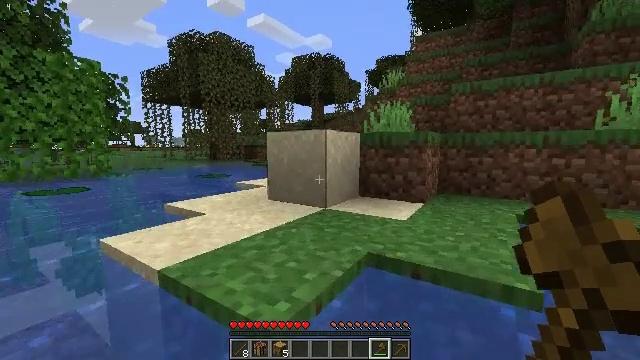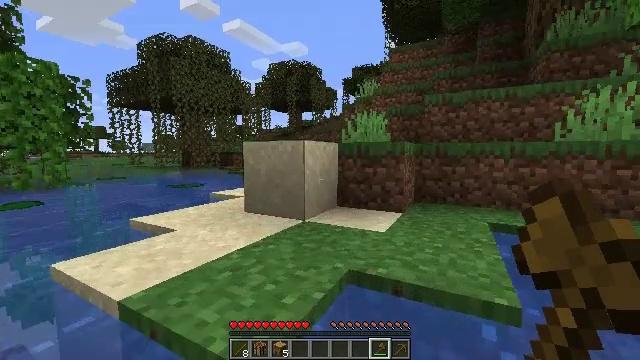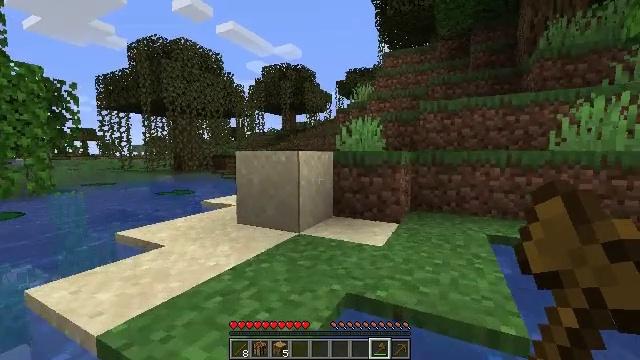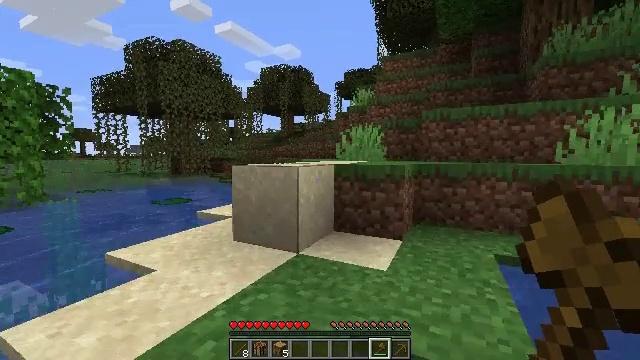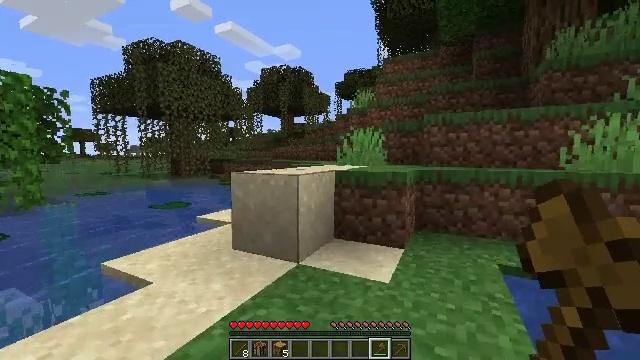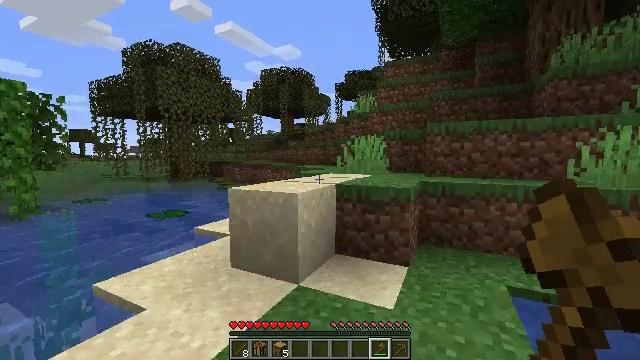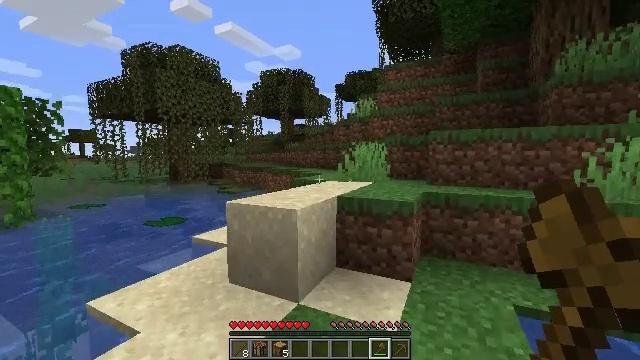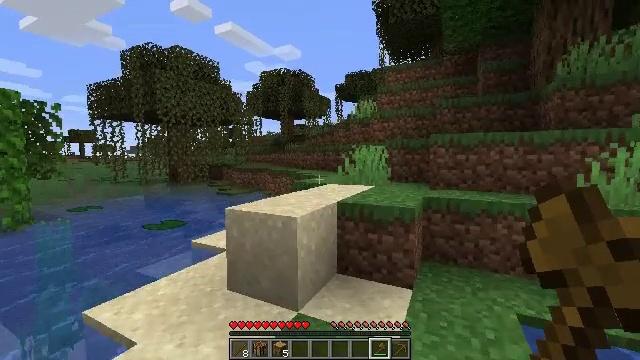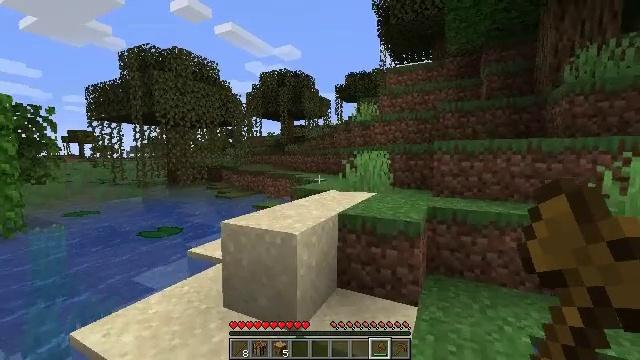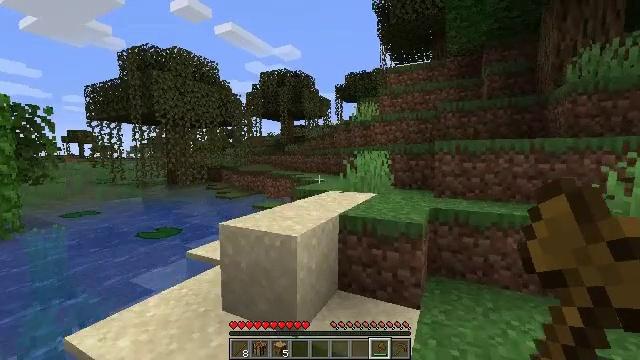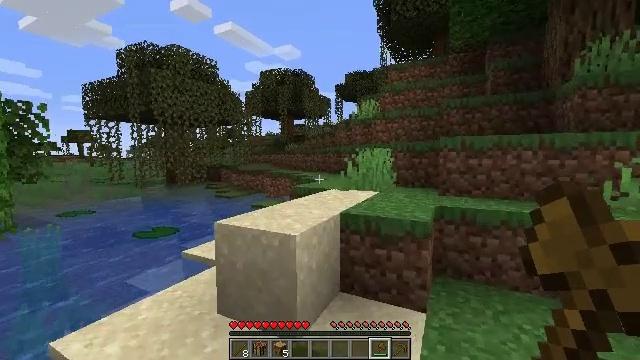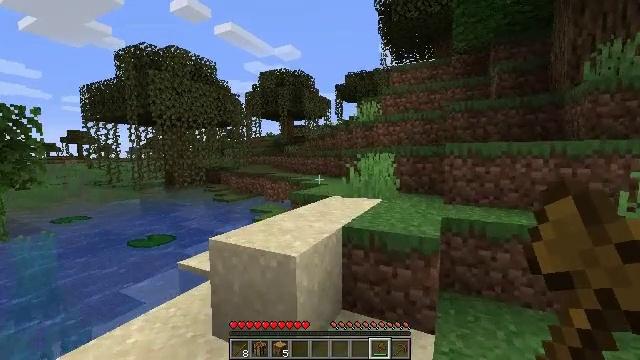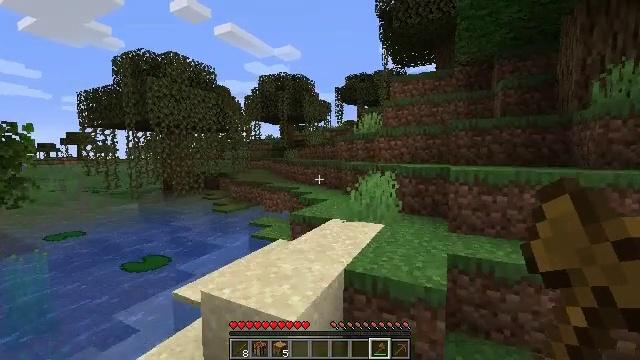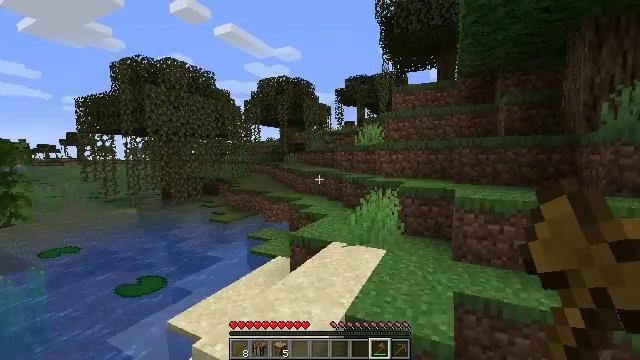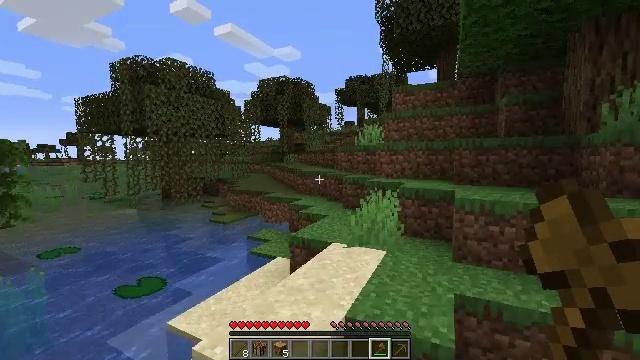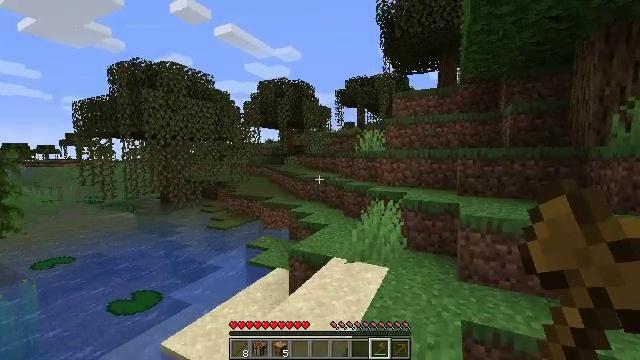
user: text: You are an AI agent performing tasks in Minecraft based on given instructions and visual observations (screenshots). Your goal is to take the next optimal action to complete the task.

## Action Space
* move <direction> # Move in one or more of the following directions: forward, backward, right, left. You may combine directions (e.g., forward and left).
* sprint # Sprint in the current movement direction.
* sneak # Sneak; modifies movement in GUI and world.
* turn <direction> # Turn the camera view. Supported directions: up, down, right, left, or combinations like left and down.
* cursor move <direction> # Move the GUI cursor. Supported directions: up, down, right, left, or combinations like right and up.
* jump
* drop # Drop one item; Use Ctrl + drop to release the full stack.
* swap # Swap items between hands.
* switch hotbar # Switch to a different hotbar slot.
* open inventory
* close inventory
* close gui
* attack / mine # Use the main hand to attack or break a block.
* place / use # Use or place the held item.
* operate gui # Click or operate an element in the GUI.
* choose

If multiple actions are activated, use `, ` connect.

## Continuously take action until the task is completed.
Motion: motion action
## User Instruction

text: Pick the delicate lily of the valley flower.
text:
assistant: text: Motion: move forward, turn right and up, jump
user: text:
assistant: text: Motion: move forward, turn right, jump
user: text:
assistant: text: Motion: move forward, jump
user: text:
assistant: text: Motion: move forward, jump
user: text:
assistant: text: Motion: move forward, jump
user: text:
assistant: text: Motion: move forward, jump
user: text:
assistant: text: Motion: move forward, jump
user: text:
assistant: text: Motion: move forward, jump
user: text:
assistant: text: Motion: move forward, jump
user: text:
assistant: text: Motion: move forward, jump
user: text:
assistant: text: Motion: move forward, jump
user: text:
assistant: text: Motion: move forward
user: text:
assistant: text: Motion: no_op
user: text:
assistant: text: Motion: no_op
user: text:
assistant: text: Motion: no_op
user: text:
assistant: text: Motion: turn right
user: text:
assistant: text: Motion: turn right
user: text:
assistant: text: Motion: turn right
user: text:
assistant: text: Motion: move forward
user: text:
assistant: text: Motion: move forward
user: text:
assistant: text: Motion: move forward
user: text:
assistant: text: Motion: no_op
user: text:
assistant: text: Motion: no_op
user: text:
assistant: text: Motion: move forward
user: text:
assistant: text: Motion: move forward
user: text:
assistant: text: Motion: move forward, jump
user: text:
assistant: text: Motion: move forward, jump
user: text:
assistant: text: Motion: move forward, jump
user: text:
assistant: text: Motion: move forward, jump
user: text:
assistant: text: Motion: move forward